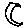
Label: moon